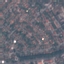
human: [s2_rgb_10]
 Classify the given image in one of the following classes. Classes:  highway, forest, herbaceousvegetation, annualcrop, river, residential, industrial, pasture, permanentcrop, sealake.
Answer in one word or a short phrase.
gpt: Residential